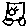
Label: car